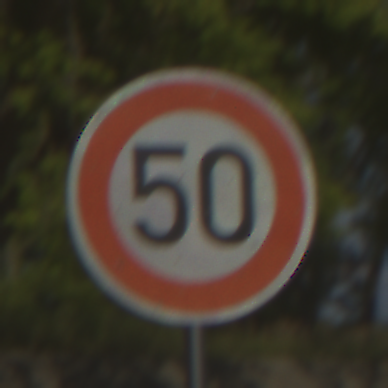
Verkehrszeichen: Geschwindigkeit50
Umgebung: Outdoor, Nature
Tageszeit: MorningAfternoon
Wetter: PartlyCloudy
Licht: Natural
Jahreszeit: NotSpecified
Kontrast: HighContrast